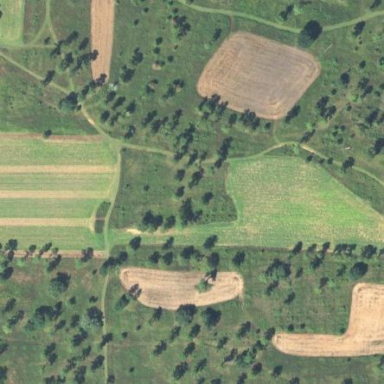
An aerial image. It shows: Orchard.